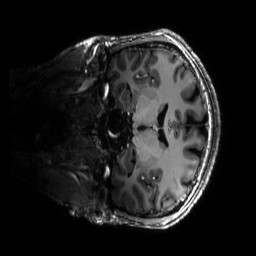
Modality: T1w
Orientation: coronal
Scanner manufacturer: siemens
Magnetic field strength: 6.98 T
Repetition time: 2.3 s
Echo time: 0.00273 s